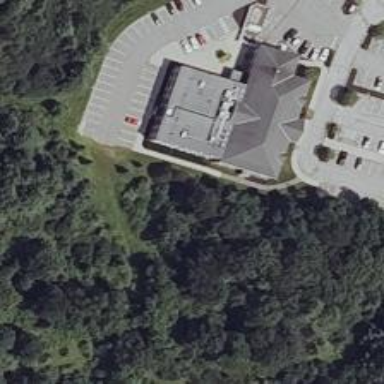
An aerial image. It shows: Office building.